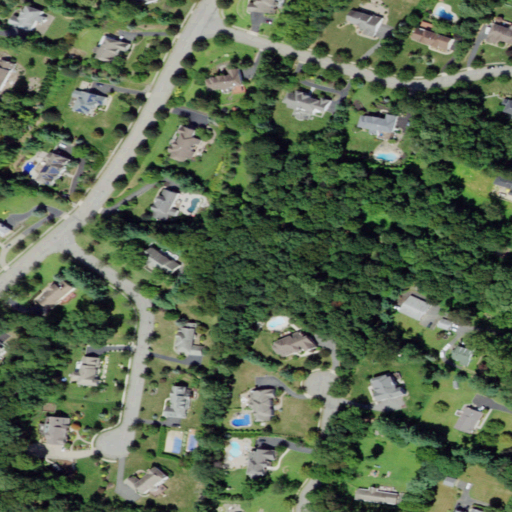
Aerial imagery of mountain in New Jersey named Union Hill containing open development, low intensity development, deciduous forest, mixed forest, and medium intensity development